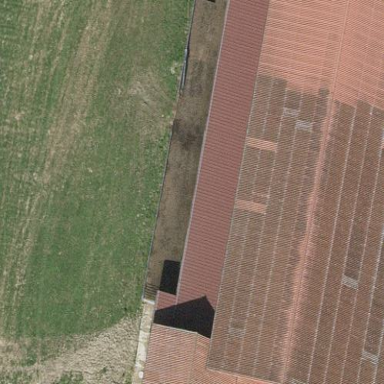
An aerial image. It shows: Farm building.